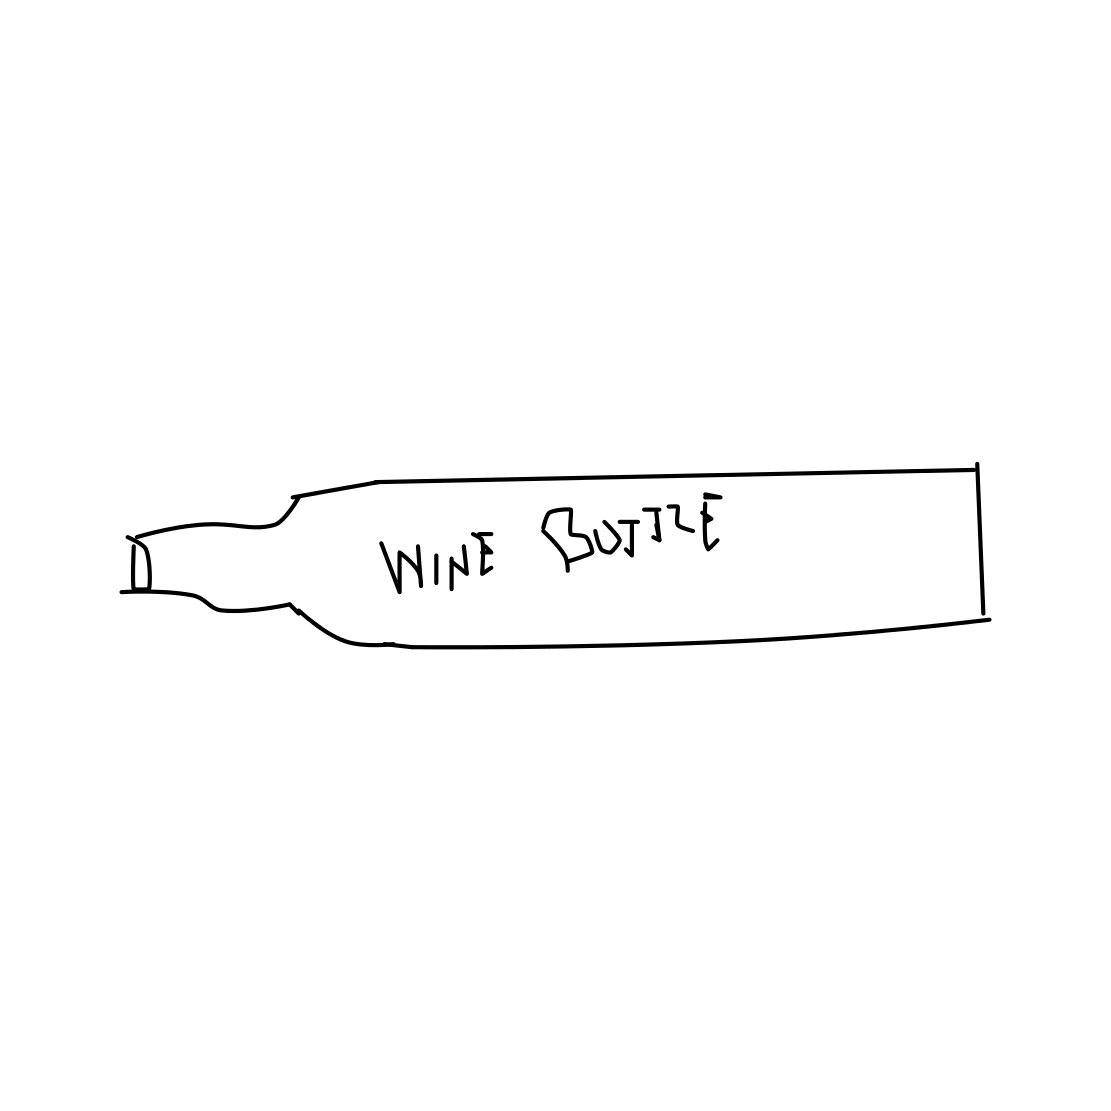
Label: wine-bottle